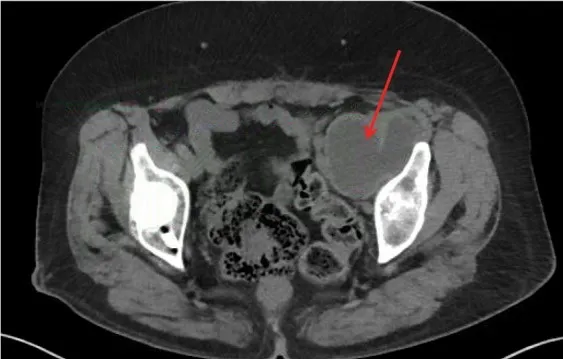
Axial cut from CT scan showing large fluid collection (arrow) measuring 5.5 x 6.0 x 10.4 cm that is originating from THA and displacing external iliac vasculature. CT, computed tomography.
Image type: radiology (ct)